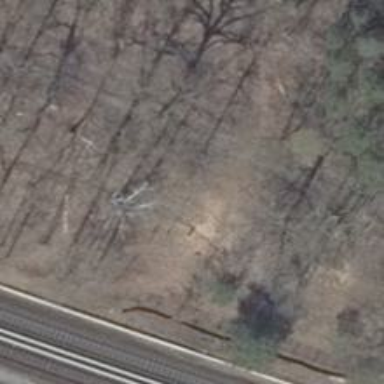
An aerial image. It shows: Track with grade2 tracktype.